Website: macys
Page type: customer-info-address
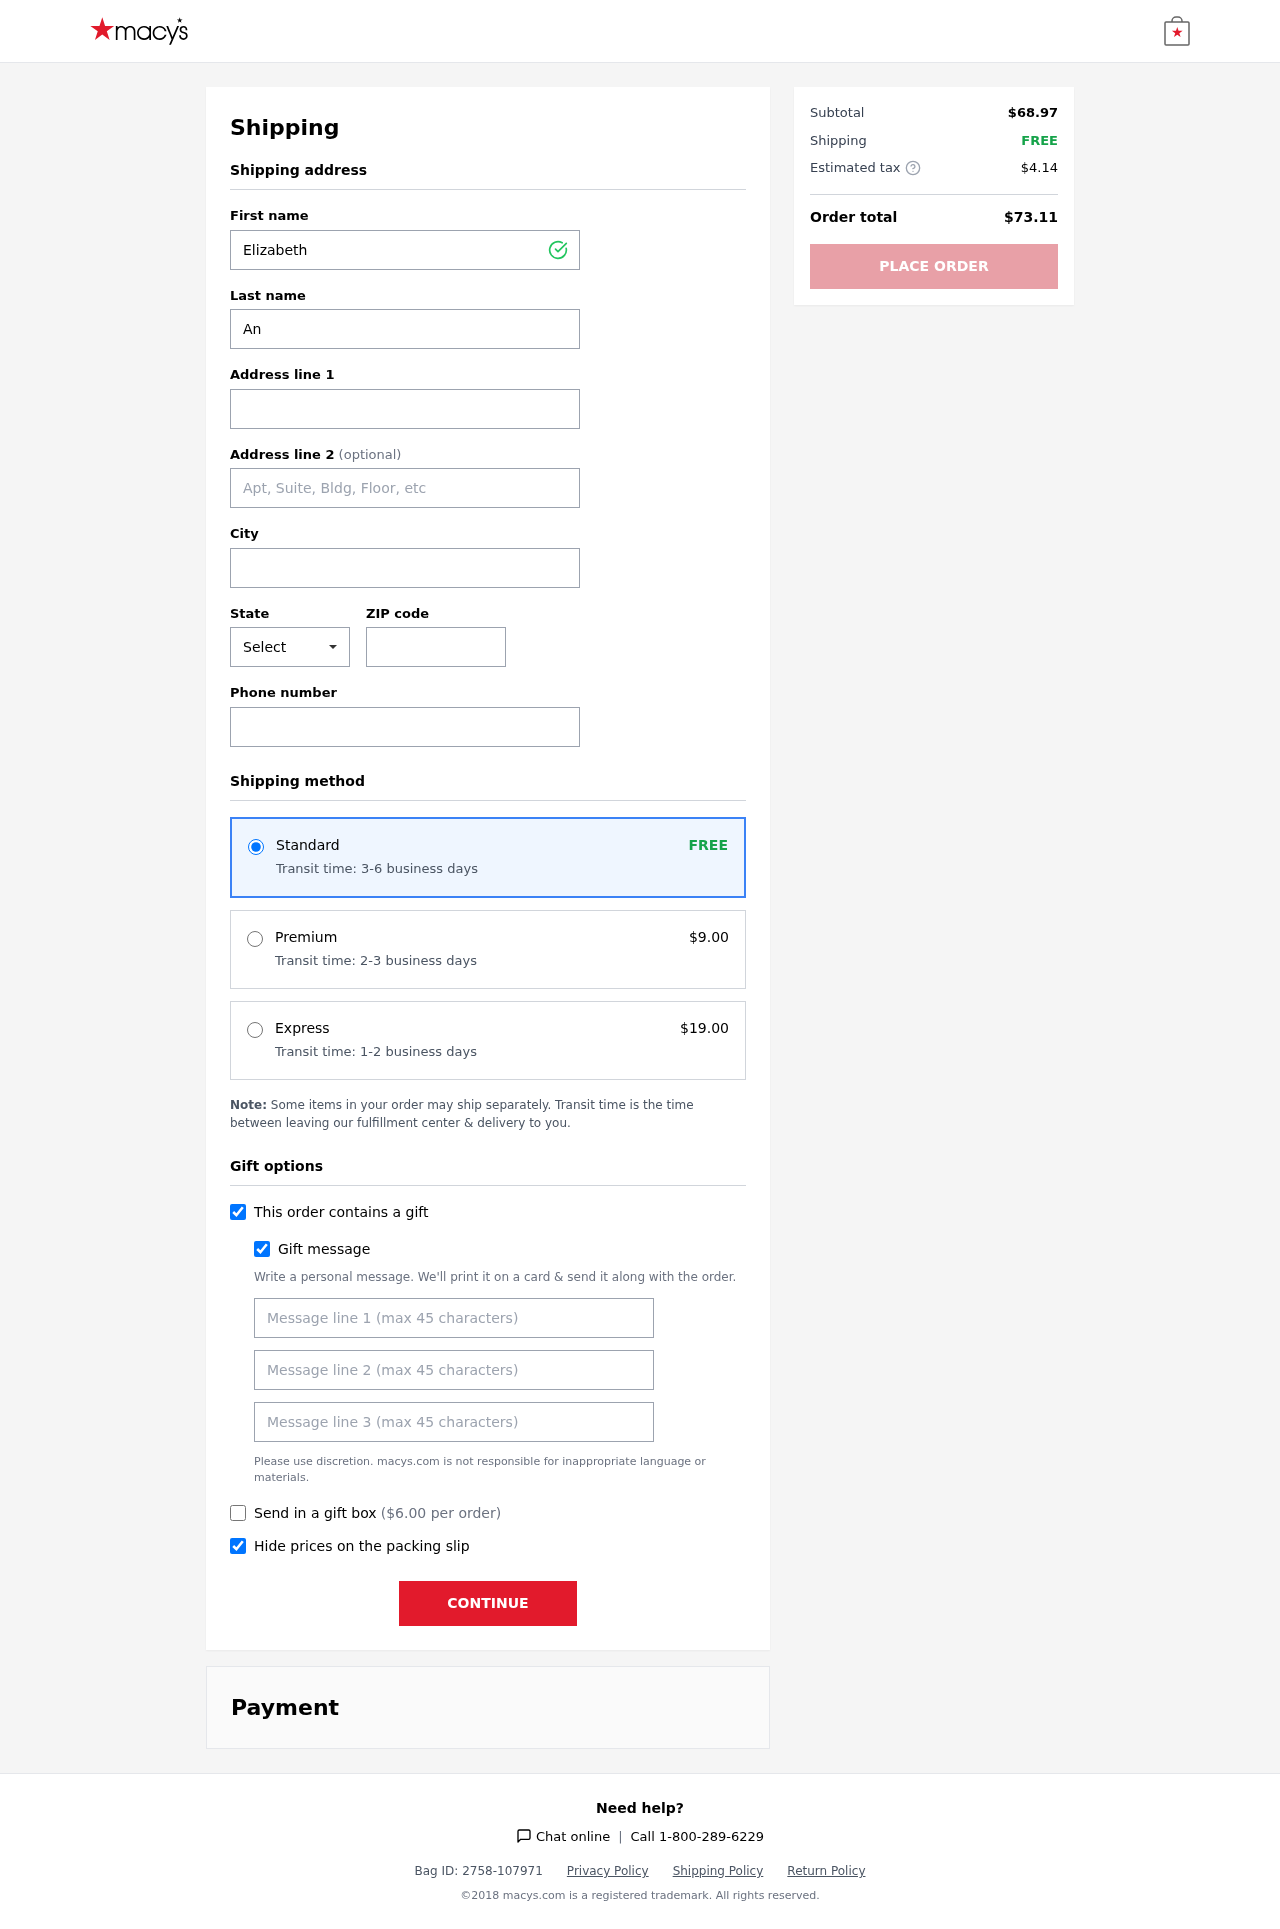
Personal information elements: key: PII_CITY
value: Larsonchester
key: PII_FIRSTNAME
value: Elizabeth
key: PII_GIFT_MESSAGE
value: Hey Wendy, I thought you’d really enjoy this stylish piece to add a little flair to your outfits! Can’t wait to see how incredible it looks on you. Just a little something to celebrate you and all the amazing things you do!  Elizabeth
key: PII_LASTNAME
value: Anderson
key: PII_PHONE
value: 9357031199
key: PII_POSTCODE
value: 97617
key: PII_STATE_ABBR
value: NC
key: PII_STREET
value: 443 Jerry Spurs Apt. 016
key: PII_STREET2
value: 6230 Gomez Square
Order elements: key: ORDER_SHIPPING_STANDARD
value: FREE
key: ORDER_SHIPPING_STANDARD_TIME
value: Transit time: 3-6 business days
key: ORDER_SHIPPING_PREMIUM
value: $9.00
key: ORDER_SHIPPING_PREMIUM_TIME
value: Transit time: 2-3 business days
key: ORDER_SHIPPING_EXPRESS
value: $19.00
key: ORDER_SHIPPING_EXPRESS_TIME
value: Transit time: 1-2 business days
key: ORDER_GIFT_BOX_FEE
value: $6.00
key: ORDER_SUBTOTAL
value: $68.97
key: ORDER_SHIPPING_COST
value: FREE
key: ORDER_TAX
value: $4.14
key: ORDER_TOTAL
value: $73.11